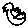
Label: bird